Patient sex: M
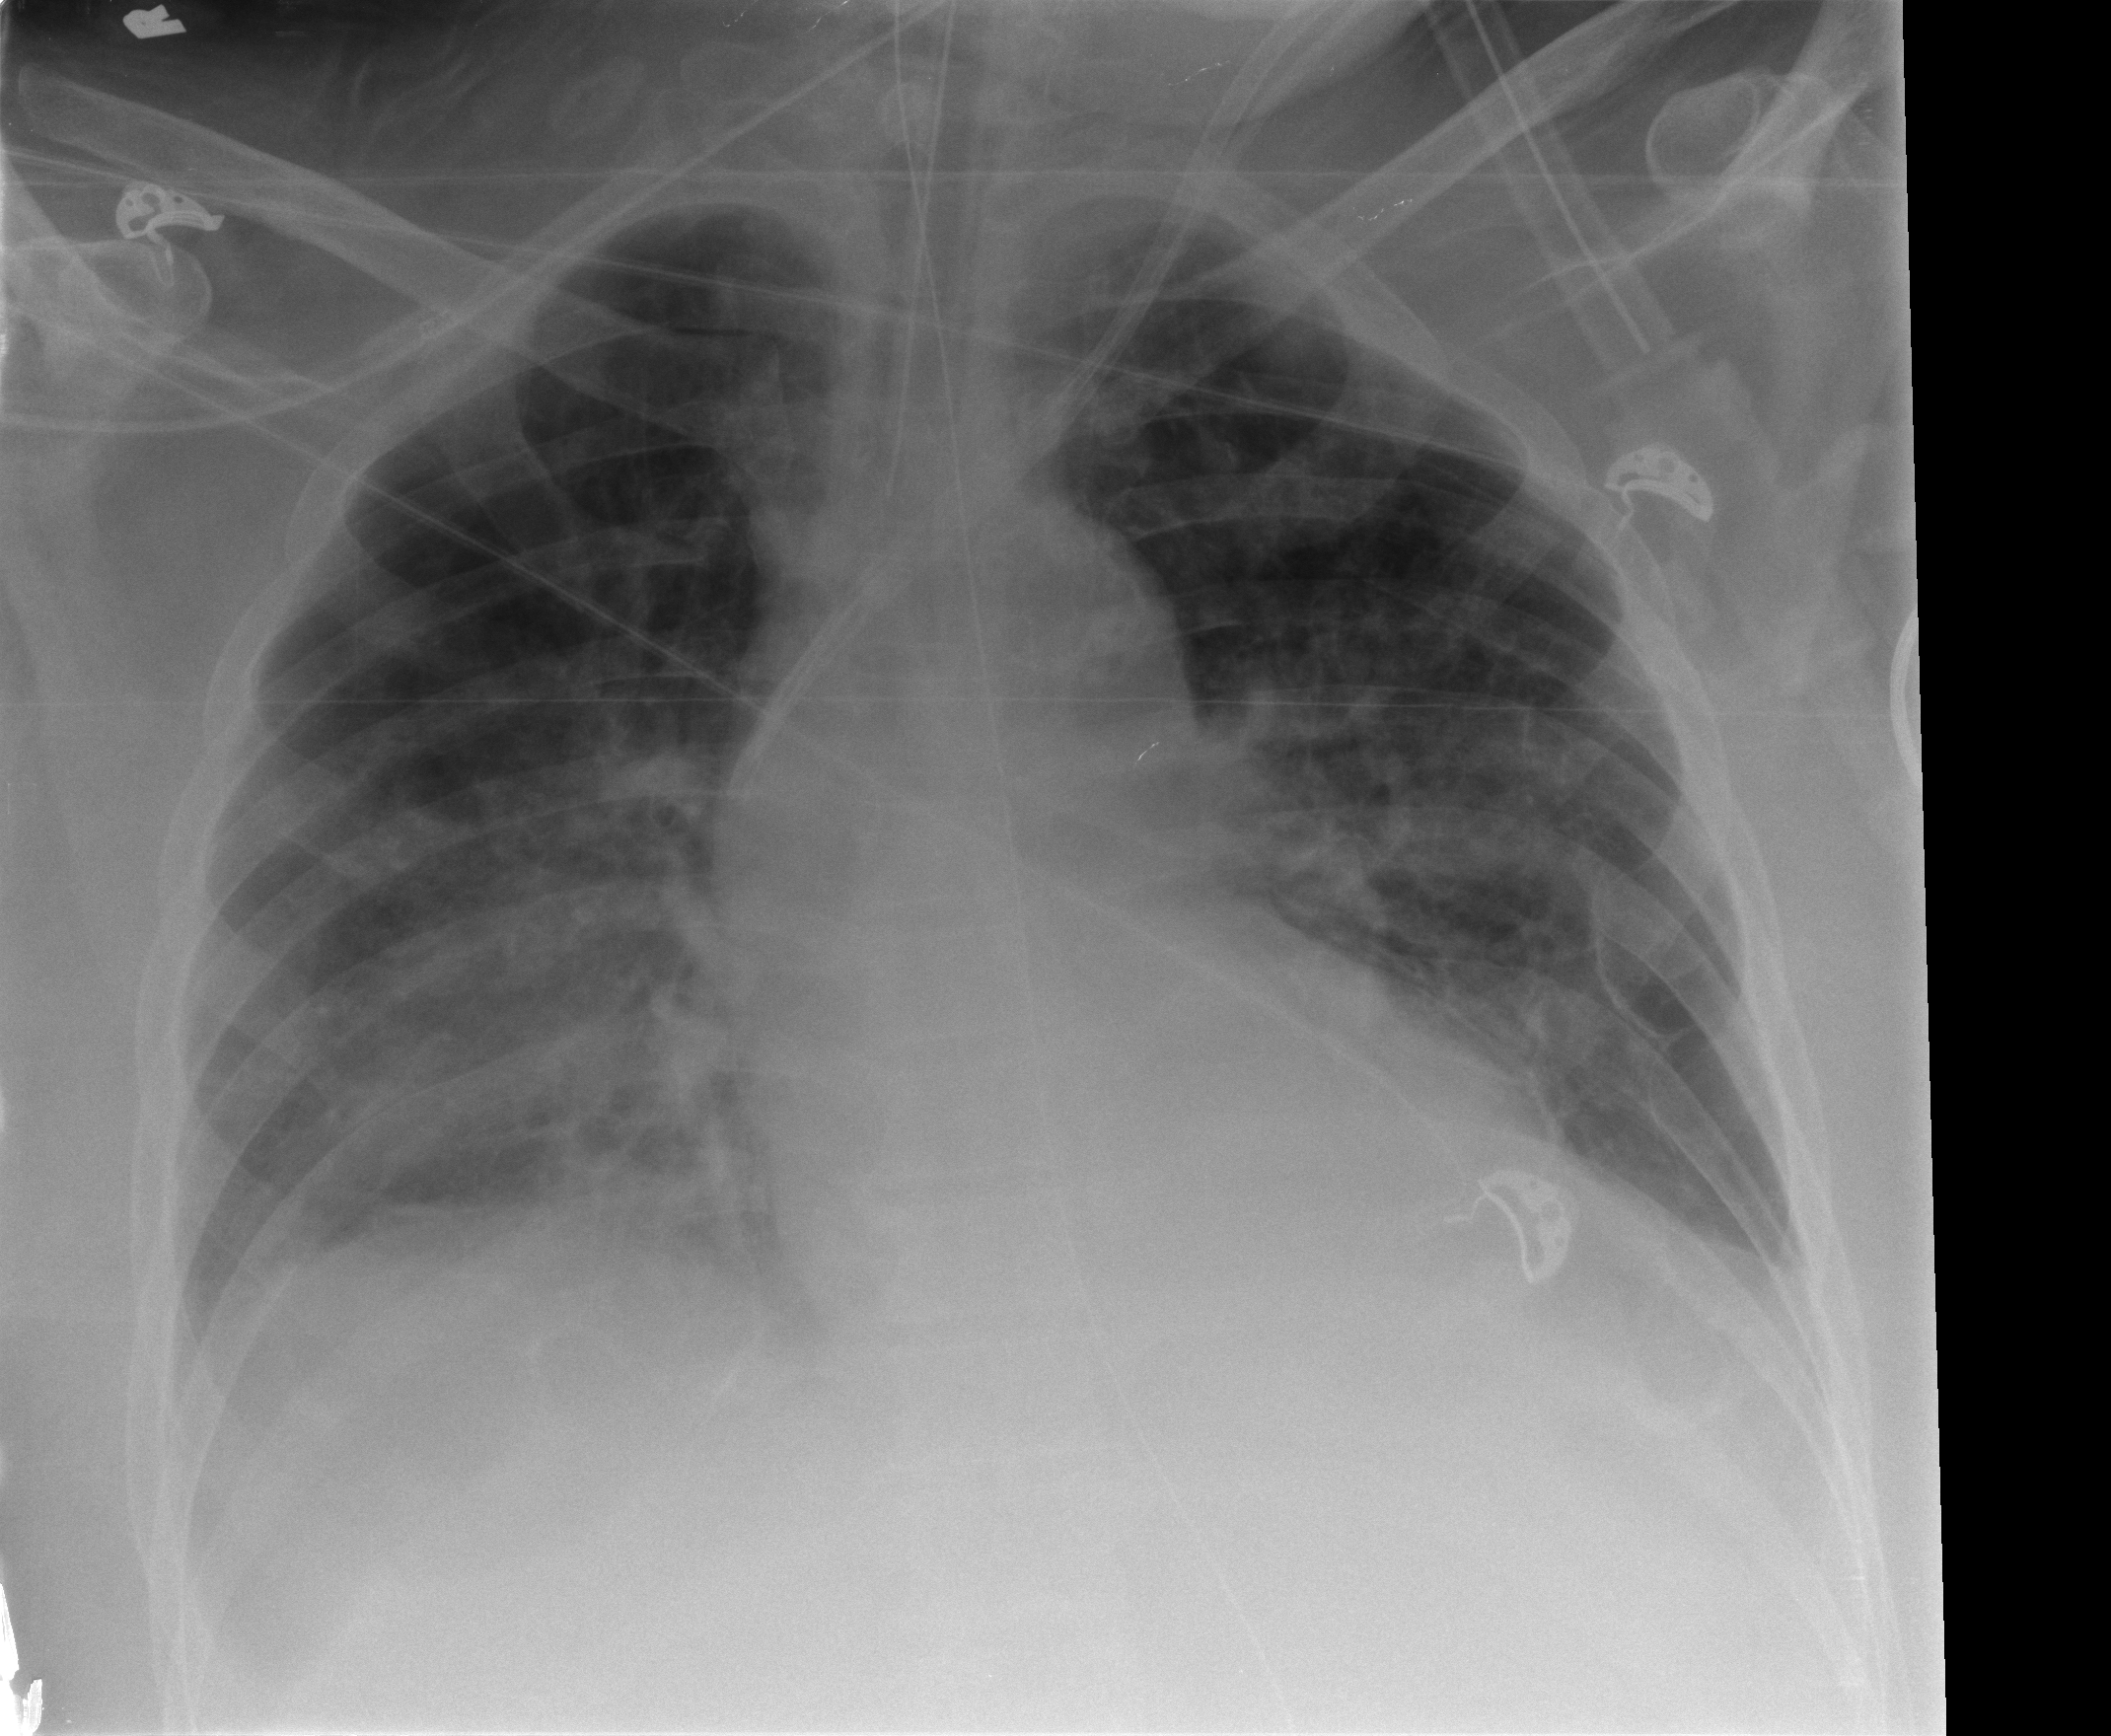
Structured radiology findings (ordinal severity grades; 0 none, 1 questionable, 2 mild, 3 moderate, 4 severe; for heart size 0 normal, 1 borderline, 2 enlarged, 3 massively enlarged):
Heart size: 0
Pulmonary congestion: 2
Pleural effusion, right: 2
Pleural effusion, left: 0
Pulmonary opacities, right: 2
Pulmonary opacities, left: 2
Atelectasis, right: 0
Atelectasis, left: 0